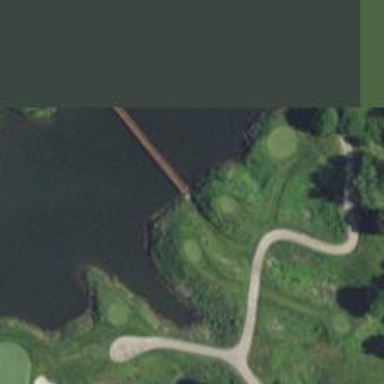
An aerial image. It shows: Path for both road and golf.